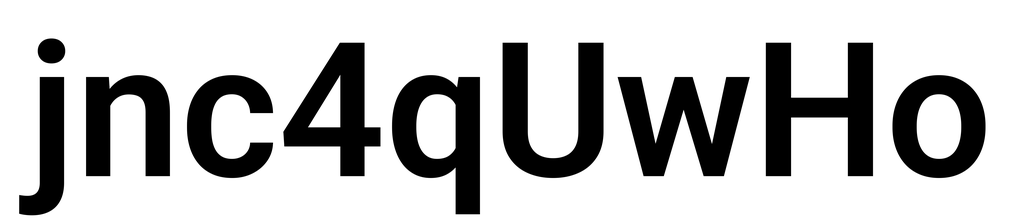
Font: Roboto_SemiBold